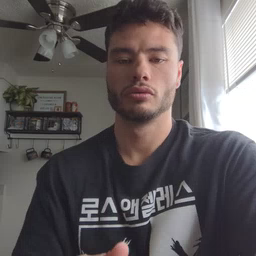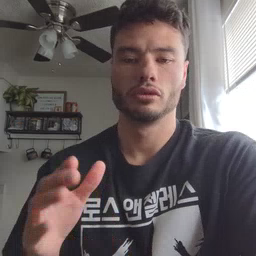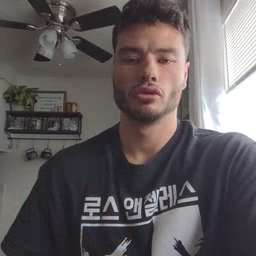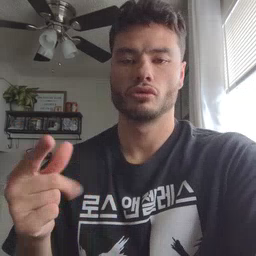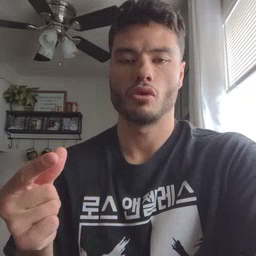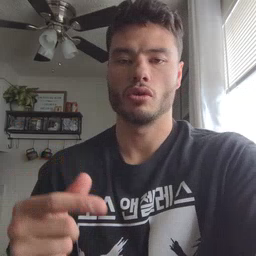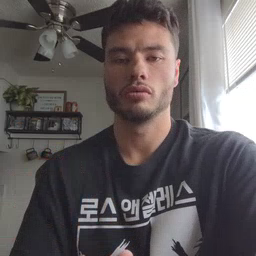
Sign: dog